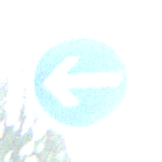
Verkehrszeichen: VorgeschriebeneFahrtrichtungHierLinks
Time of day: MorningAfternoon
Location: Roofed (Urban)
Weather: PartlyCloudy
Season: NotSpecified
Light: Natural